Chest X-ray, AP view. Patient: 33 years old, sex M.
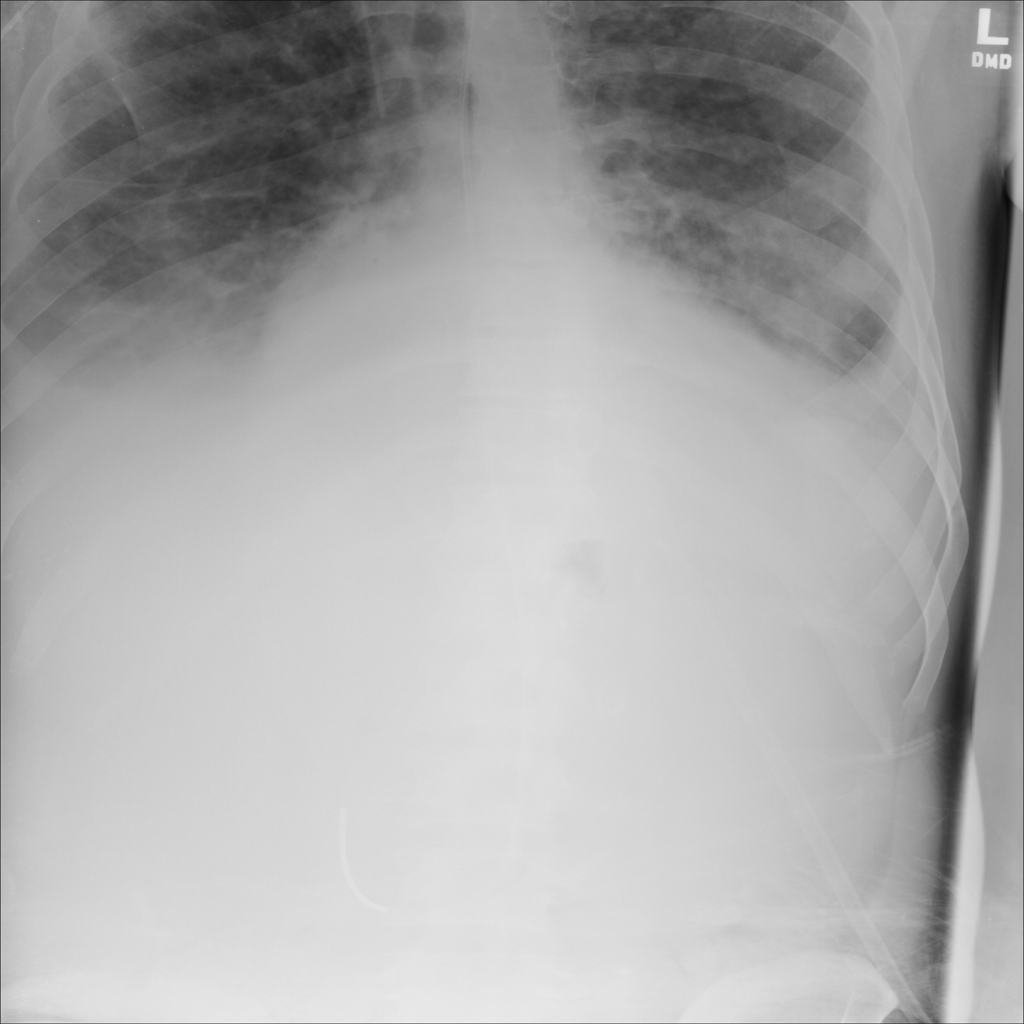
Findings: Nodule